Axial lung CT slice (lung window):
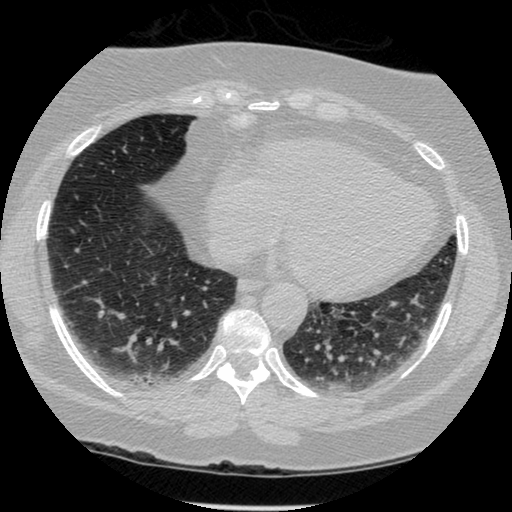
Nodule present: no